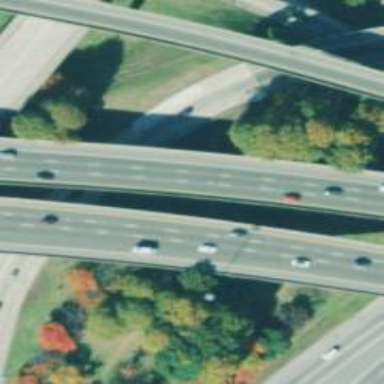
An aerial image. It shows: Bridge over motorway.